Question: I have a question about triangle geometrics: I want to find the (x,z) coordinates of the end point of the red line, shown in the image. For other details see image. Can somebody help me with the formulas needed to find the coordinate? Hope somebody can help me
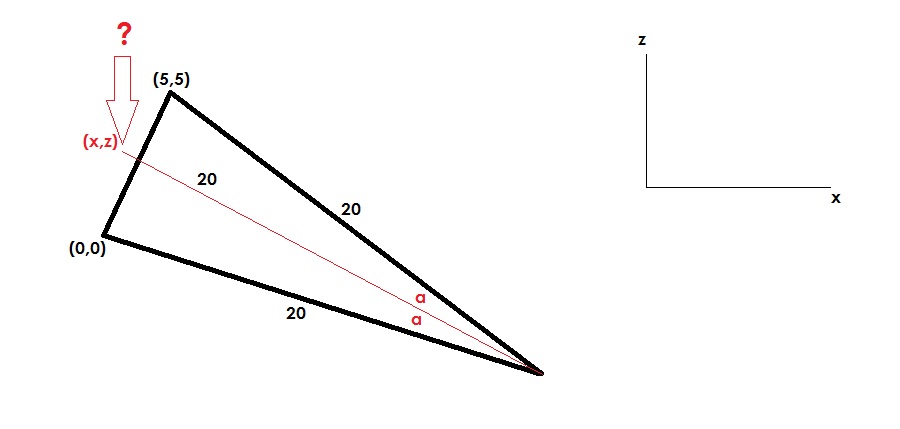
Answer: The red line has the equation 'x + z = 5'.
So then find the point on this line which has distance 20 from (0,0) and x is positive - this is apex of the triangle.
Then find the point which is 20 away from that point. Or just compute (x0-20/sqrt(2), z0+20/sqrt(2)) where (x0,z0) is the apex.